Field crop: maize
Growth stage: 2
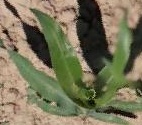
Species: maize